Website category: jobs
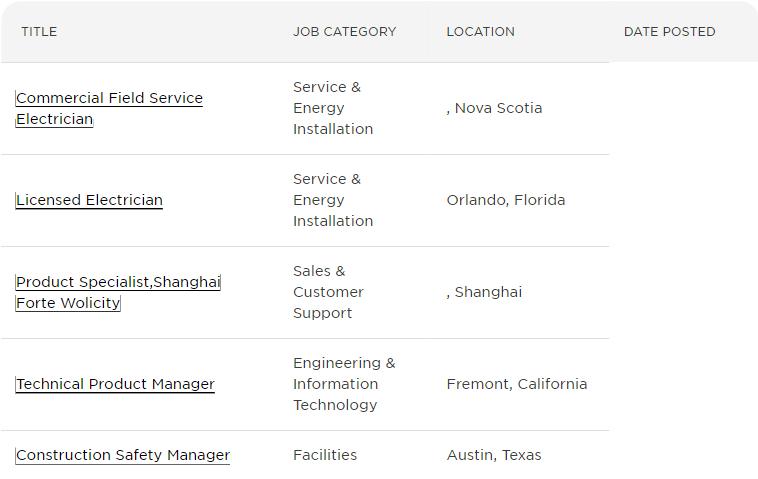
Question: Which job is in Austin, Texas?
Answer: Construction Safety Manager

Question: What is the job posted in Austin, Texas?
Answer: Construction Safety Manager

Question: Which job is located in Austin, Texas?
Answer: Construction Safety Manager

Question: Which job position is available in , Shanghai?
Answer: Product Specialist,Shanghai Forte Wolicity

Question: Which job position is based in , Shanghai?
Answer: Product Specialist,Shanghai Forte Wolicity

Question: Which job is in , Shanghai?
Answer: Product Specialist,Shanghai Forte Wolicity

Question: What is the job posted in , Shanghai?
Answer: Product Specialist,Shanghai Forte Wolicity

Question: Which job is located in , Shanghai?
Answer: Product Specialist,Shanghai Forte Wolicity

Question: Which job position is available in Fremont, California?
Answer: Technical Product Manager

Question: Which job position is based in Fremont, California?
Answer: Technical Product Manager

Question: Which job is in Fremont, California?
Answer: Technical Product Manager

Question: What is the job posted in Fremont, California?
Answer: Technical Product Manager

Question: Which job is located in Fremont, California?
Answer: Technical Product Manager